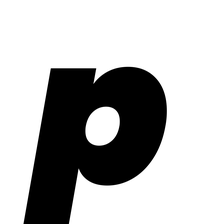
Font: Poppins-BlackItalic